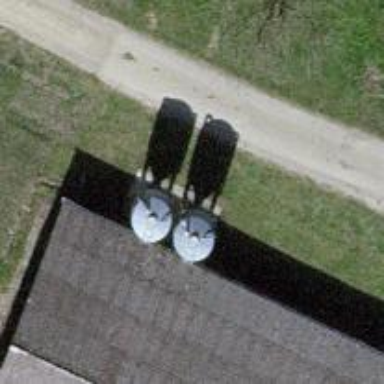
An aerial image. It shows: Silo.